Field crop: maize
Growth stage: 1
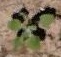
Species: chenopodium